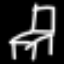
Label: chair